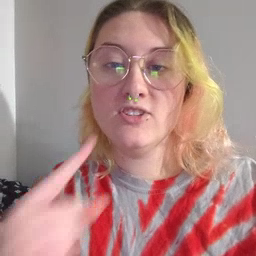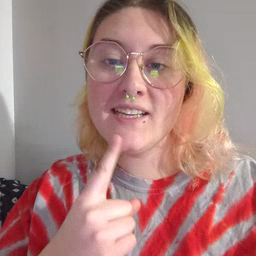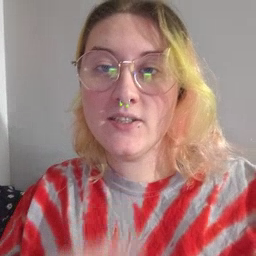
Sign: chin